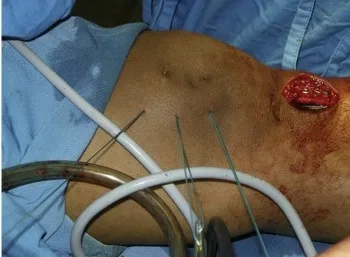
A. Percutaenous medial plication using non-absorbable string no.2.
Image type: medical_photograph (other_medical_photograph)